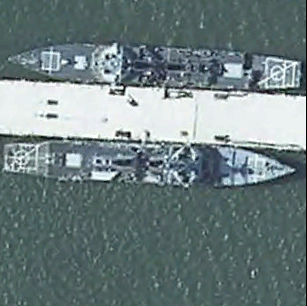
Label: destroyer